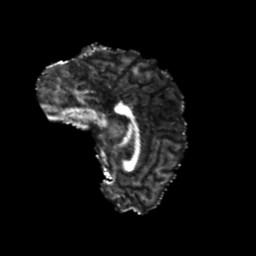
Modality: FA
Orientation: sagittal
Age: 20
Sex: female
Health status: healthy
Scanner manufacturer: philips
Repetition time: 7.395 s
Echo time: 0.08599 s